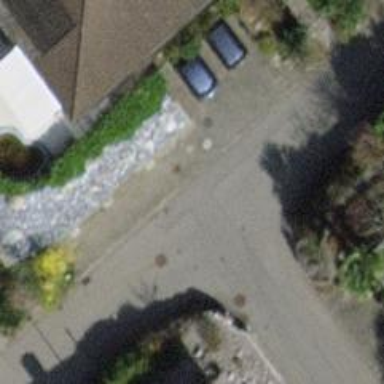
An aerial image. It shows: Smooth asphalt road in residential area.